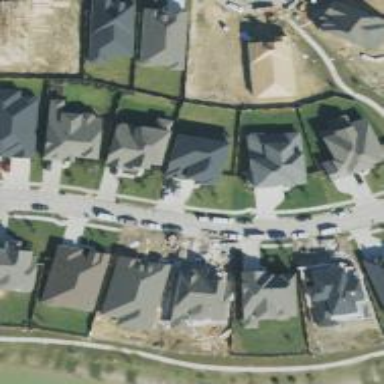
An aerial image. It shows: Residential road.